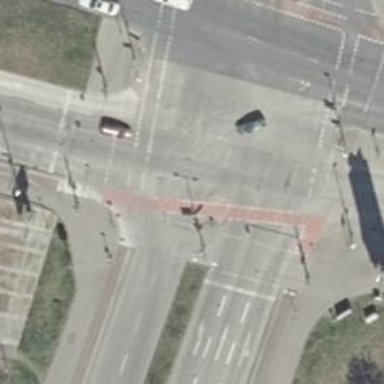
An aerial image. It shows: Concrete cycleway with crossing equipped with traffic signals.